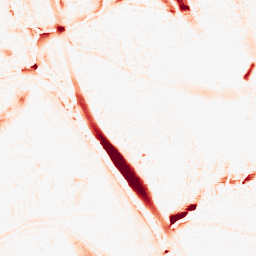
Category: morphological
Decomposition family: morphological_ellipse
Decomposition parameters: operation: opening
width: 20
height: 30
Upsampling method: bicubic
Upsampling parameters: scale: 2
Upsampling scale: 2